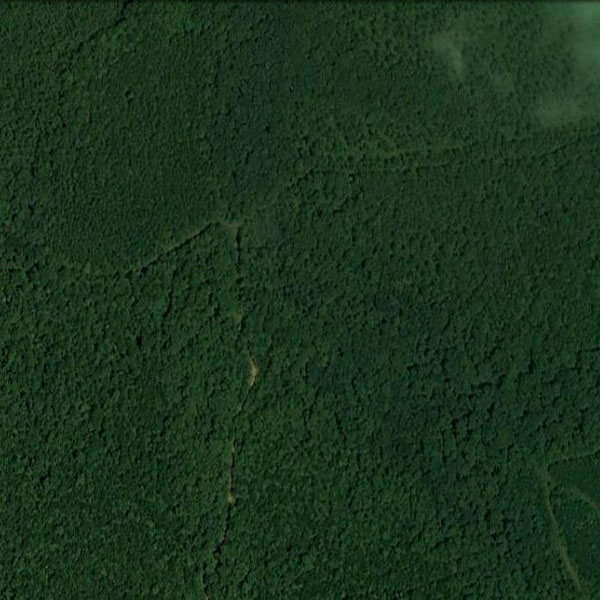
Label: Forest